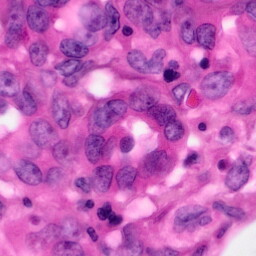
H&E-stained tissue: Pancreatic